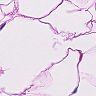
Metastatic tissue present: no